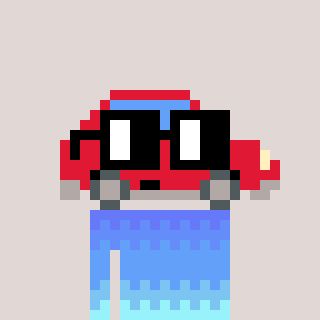
a pixel art character with square black glasses, a car-shaped head and a orange-colored body on a warm background